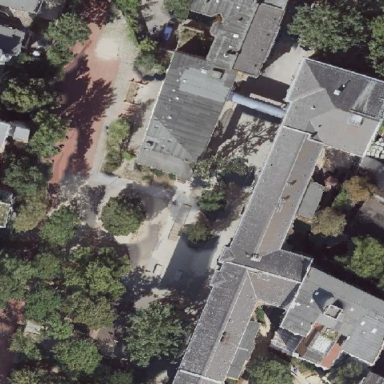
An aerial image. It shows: School building with double saltbox roof shape.